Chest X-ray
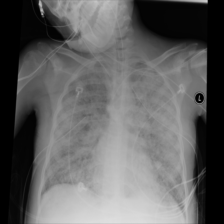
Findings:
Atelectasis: negative
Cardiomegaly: negative
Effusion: negative
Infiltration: positive
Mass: negative
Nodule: negative
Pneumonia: positive
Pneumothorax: negative
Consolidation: negative
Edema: positive
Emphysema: negative
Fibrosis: negative
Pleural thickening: negative
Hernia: negative